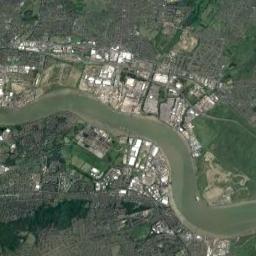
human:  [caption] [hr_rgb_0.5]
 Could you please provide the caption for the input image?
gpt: The river is surrounded by trees .

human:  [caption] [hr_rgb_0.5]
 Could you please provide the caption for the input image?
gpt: The green river goes through the residential area .

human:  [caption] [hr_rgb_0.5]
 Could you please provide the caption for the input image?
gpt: A curvy, Light green river with bustling cities on both sides .

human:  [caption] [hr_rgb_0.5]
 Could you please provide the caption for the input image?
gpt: The river goes through houses and trees .

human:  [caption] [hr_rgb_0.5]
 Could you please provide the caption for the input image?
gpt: There are many buildings and some green forests near the green river .